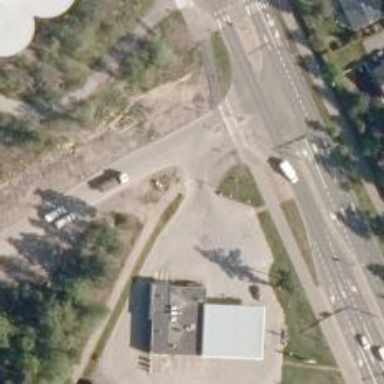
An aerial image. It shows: Road with "give way" sign.